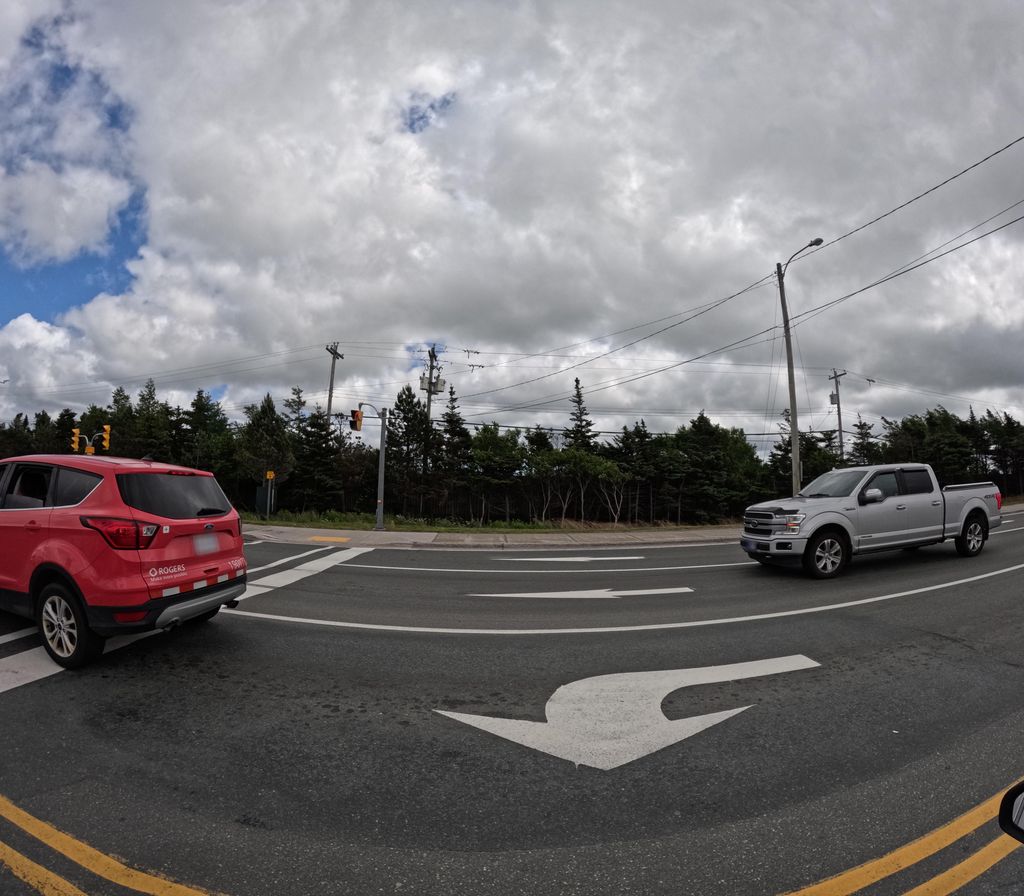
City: st_johns